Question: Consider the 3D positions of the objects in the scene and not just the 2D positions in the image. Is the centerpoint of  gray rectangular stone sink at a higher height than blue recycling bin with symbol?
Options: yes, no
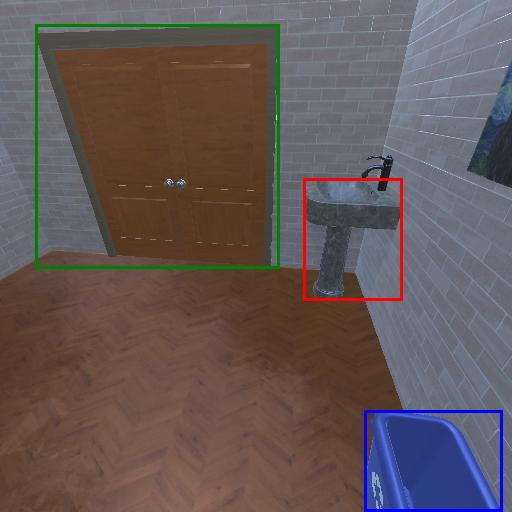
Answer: yes